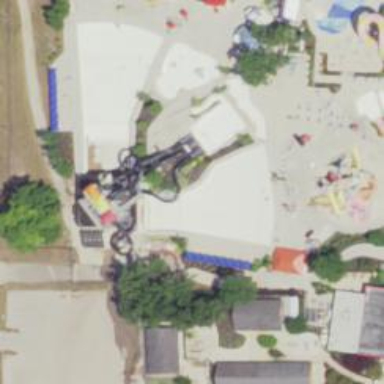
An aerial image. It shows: Water slide attraction.